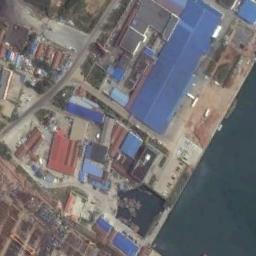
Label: industrial_area